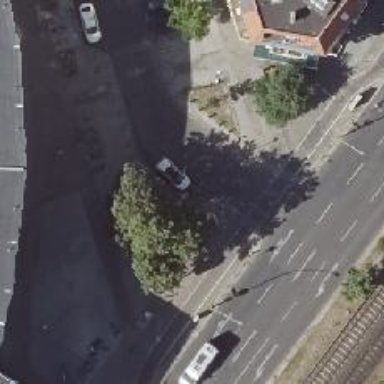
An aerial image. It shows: Taxi stand.